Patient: sex F, age 43
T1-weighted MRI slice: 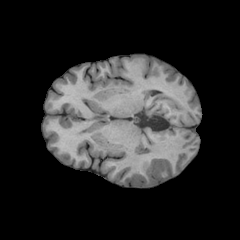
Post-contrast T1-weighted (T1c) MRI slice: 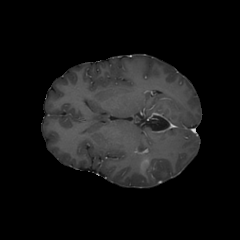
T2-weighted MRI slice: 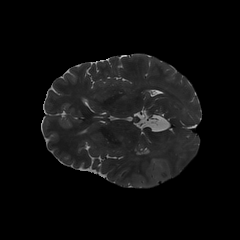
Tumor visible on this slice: yes
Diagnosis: Astrocytoma, IDH-wildtype
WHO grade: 3